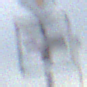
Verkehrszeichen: VerlaufVorfahrtsstrasse3
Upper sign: Vorfahrtsstrasse
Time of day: MorningAfternoon
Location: Outdoor (RoadRail)
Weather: PartlyCloudy
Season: NotSpecified
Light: Natural